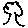
Label: tree